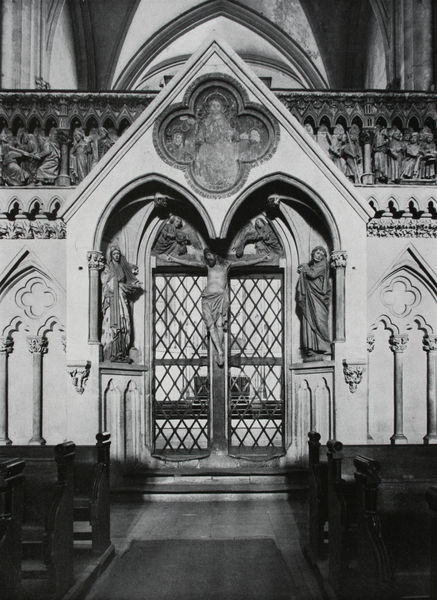
Titel: Westlettner, Die Kreuzigungsgruppe
Standort: Naumburg (Saale)
Institution: Dom
Schlagwörter: schatten, weiß, fenster, licht, schwarz, säulen, tür, wand, architektur, johannes, sockel, innenraum, gitter, kirche, figur, gotik, skulptur, statue, balkon, bogen, giebel, bank, empore, pilaster, figuren, kuppel, gestühl, stufen, tor, foto, fotografie, eisen, gang, kreuz, schwarzweiss, bänke, fries, portal, rauten, lettner, schranke, kirchenbänke, skulpturen, statuen, gotisch, spitzbogen, spitzbögen, christus, jesus, kreuzigung, mittelalter, chor, kapelle, kruzifix, heilige, maria, beweinung, mittelalterlich, fot, gibel, sitzreihen, vierpass, neugotik, kreuzigungsgruppe, blendarkeden, gekreuzigter, bamberg, durchgeng, kanzellettner, lettnerbekrünung, stugen, gittrtor